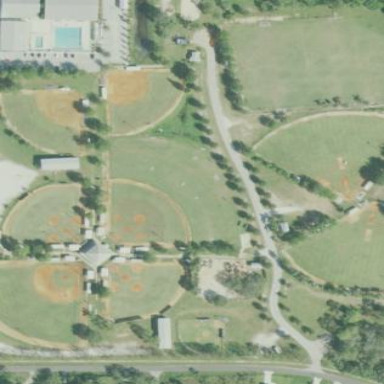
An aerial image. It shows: Baseball pitch for leisure land.